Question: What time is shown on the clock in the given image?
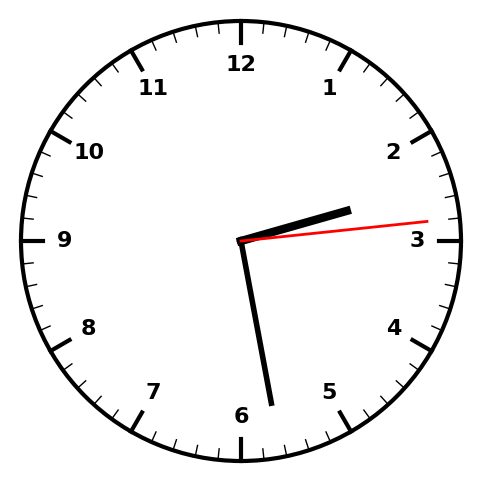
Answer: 02:28:14